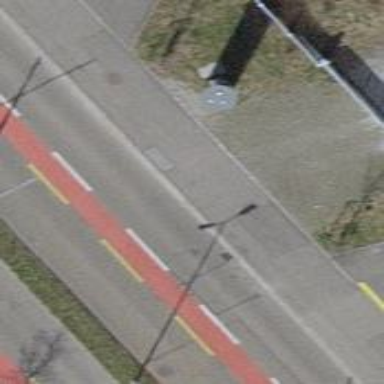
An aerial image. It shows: Unmarked crossing with traffic calming table on the road.